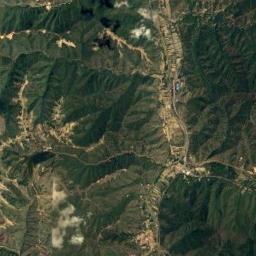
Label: mountain